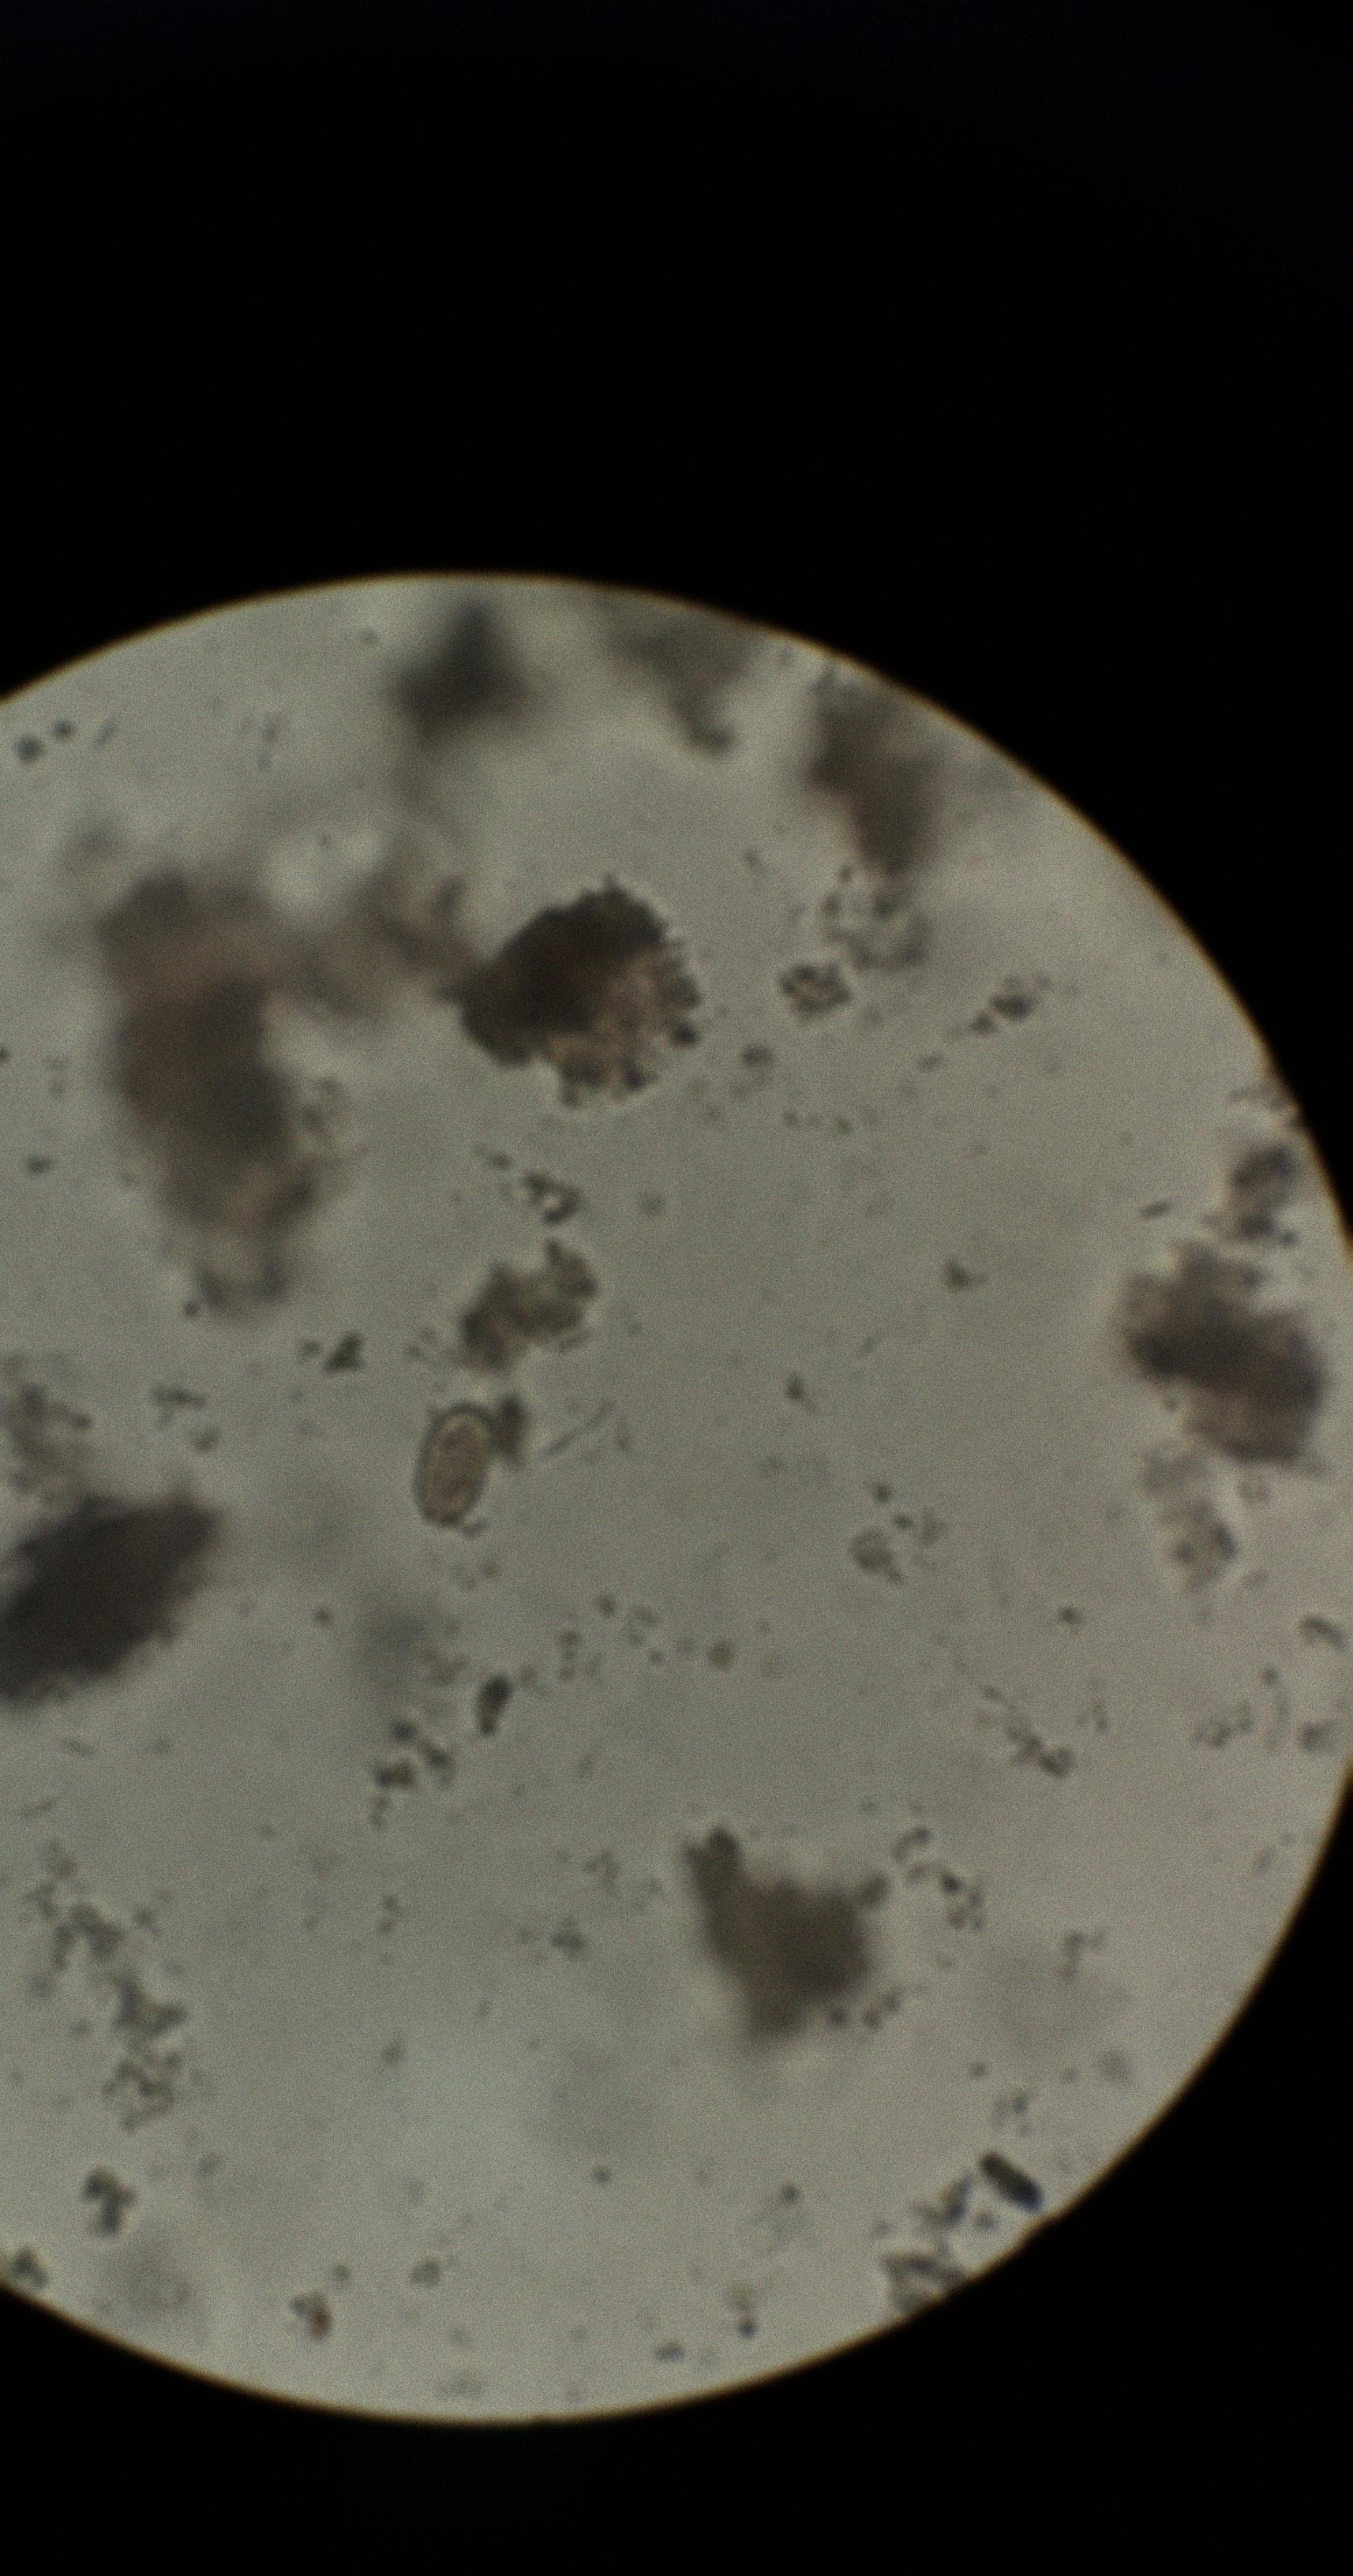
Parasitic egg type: Capillaria philippinensis